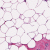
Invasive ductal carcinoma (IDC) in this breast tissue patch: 0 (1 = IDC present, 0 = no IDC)